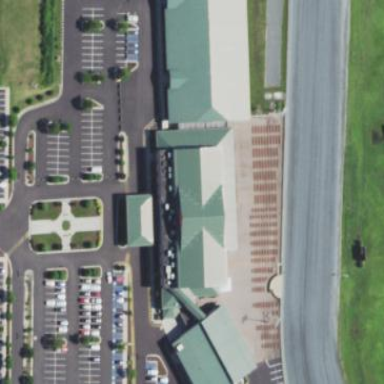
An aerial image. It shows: Building designated as casino.